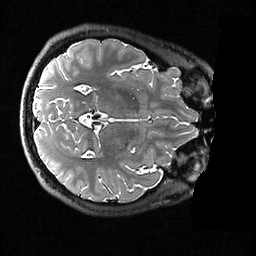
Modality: T2w
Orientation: axial
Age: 25
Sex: male
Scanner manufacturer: ge
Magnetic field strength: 3 T
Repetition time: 3.202 s
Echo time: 0.05874 s